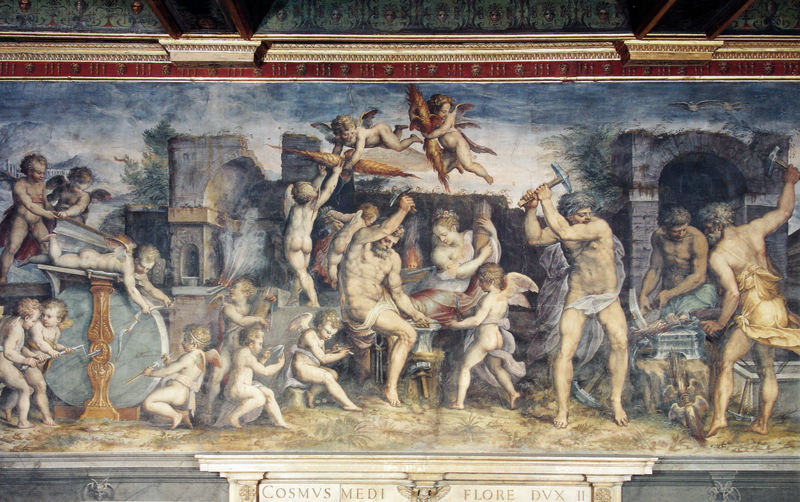
Titel: Palazzo Vecchio, Saal der Elemente, Die Schmiede des Vulkan, Sala degli Elementi, La Fucina di Vulcano
Künstler: Giorgio Vasari
Standort: Florenz
Institution: Palazzo Vecchio
Schlagwörter: akt, baum, berg, blau, blätter, dunkel, feder, flügel, gemälde, gott, hand, himmel, kampf, körper, lendenschurz, mann, nackt, schatten, umhang, vogel, weiß, wolken, akte, bäume, frauen, menschen, mädchen, ocker, stadt, äste, braun, bunt, frau, frisur, frisuren, grau, haar, hell, holz, licht, marmor, männer, schwarz, stroh, säule, tür, gebäude, gras, haus, rot, tuch, wolke, beige, malerei, ornament, wand, architektur, arm, arme, federn, gefieder, gesicht, halten, mensch, messer, rahmen, stein, hände, ast, erde, vögel, kirche, boden, gold, haare, stoff, stoffe, tücher, decke, kind, klassizismus, personen, blatt, person, schleifen, locke, locken, renaissance, schulter, schultern, seide, arbeit, fliegen, kinder, kreis, oval, rund, turm, engel, putte, putto, beine, relief, bein, hintern, schrift, bogen, jungen, knaben, arbeiten, mauer, farbe, baby, drehen, saal, material, dampf, inschrift, ornamente, wandgemälde, wandmalerei, metall, balken, bauch, nackte, junge, teint, foto, bögen, wände, eisen, ruine, gewölbe, antike, greis, knabe, buch, burg, religion, blitze, vulkan, gerät, erdboden, schweben, babys, mauerwerk, fliesen, text, ruinen, fliese, allegorie, mythologie, pult, kleinkind, fries, gemäuer, tore, sims, kaputt, jüngling, gesims, handwerk, handwerker, werkstatt, werkzeug, anwesen, mauern, simse, hammer, hämmern, antik, götter, hilfe, zeus, angels, classic, olymp, mythos, sturz, grotte, florenz, griechenland, tempel, konche, heilige, fresko, esse, ähren, putten, wandbild, geflügelt, klassik, ruin, mars, schlagen, putti, rennaissance, mythen, lenden, fresco, wings, leisten, helfen, speck, bauen, grabmal, kleinkinder, medici, gesimse, deckenbalken, nckt, schmied, schmiede, schleifstein, freske, helfer, amboss, kurbel, aphrodite, work, herstellung, blasebalg, hephaistos, schmieden, gehilfen, heidnisch, fotogrfie, türsturz, meißel, mühlstein, puttos, opfern, walze, giulio romano, heiden, dux, stuckleisten, blumenkrnaz, cosmus, dommer, drehenschleifen, flore, götterschmiede, kurbeln, mahlstein, medi, vulkanos, vulkanus, labour, schmiedestein, fresku, freskus